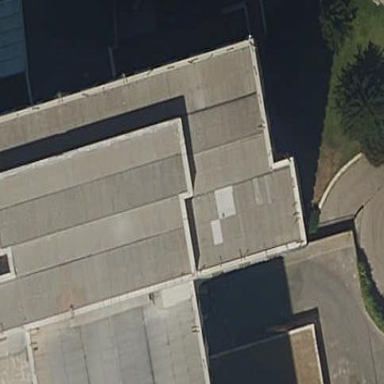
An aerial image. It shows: Part of building.